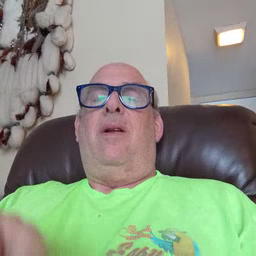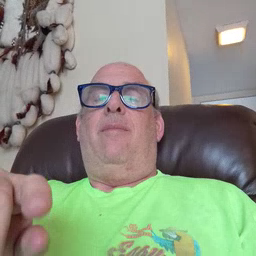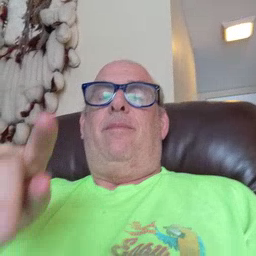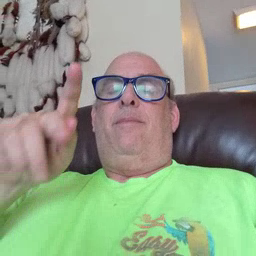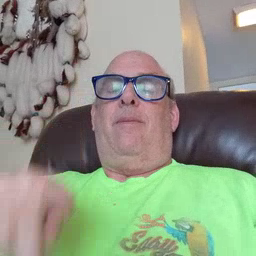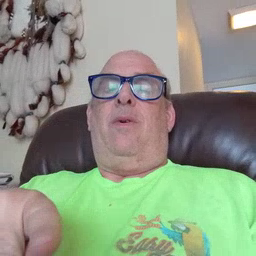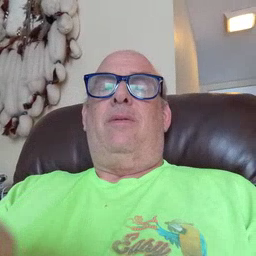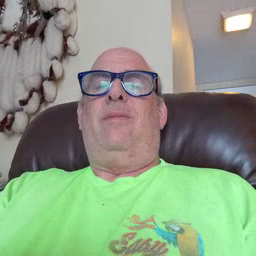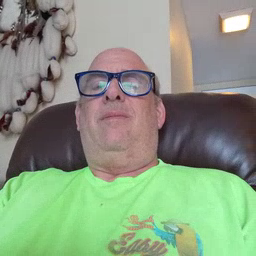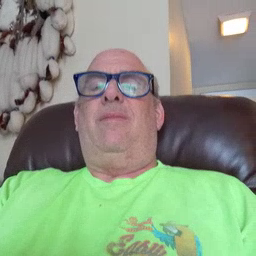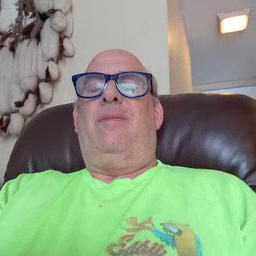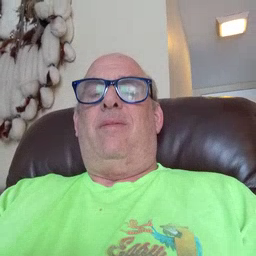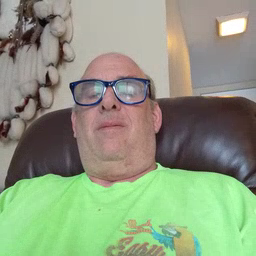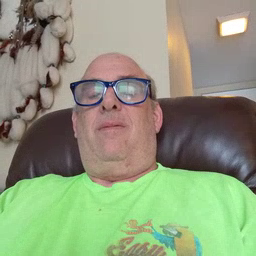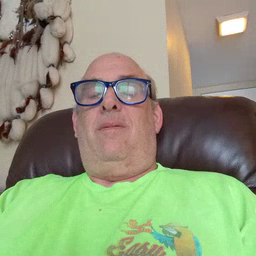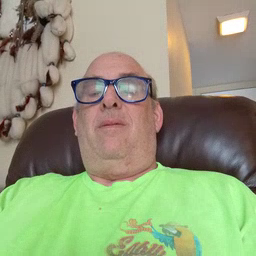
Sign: person